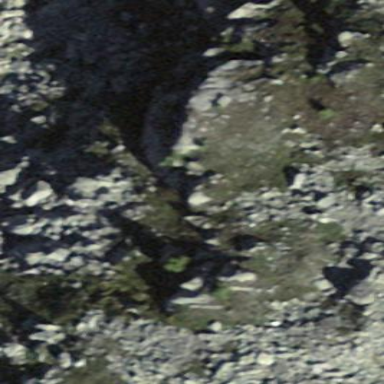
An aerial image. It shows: Landscape dominated by bare rock.